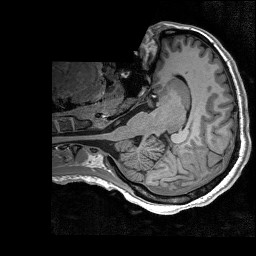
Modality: T1w
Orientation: axial